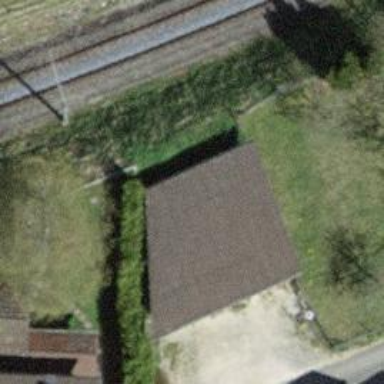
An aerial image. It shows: Garage building.